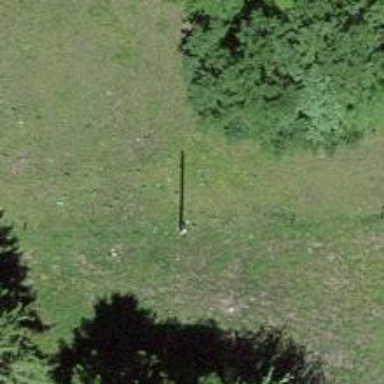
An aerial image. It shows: Power pole.